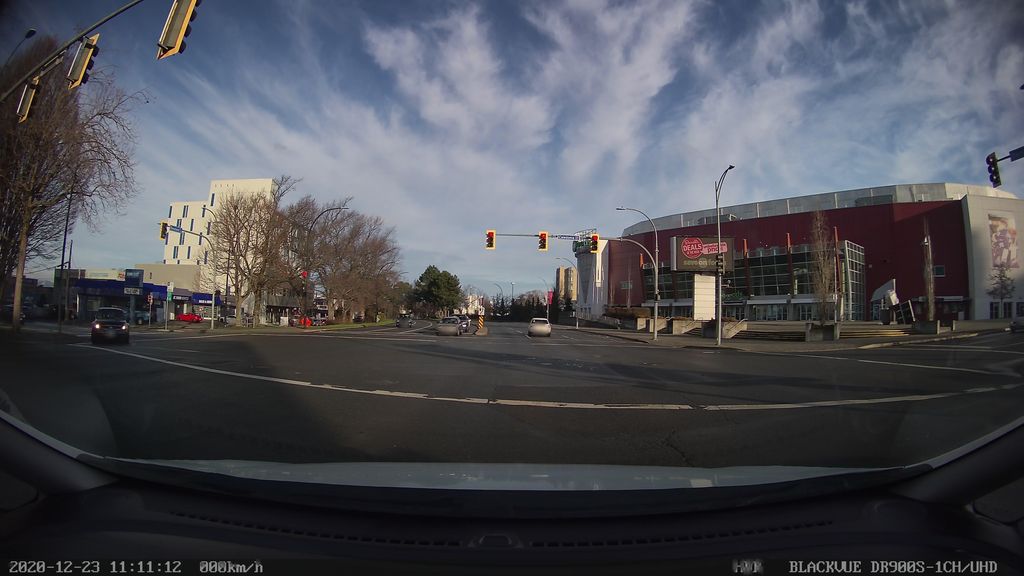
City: victoria